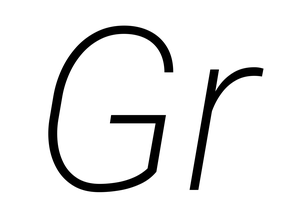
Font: Roboto-Italic_ExtraLight_Italic